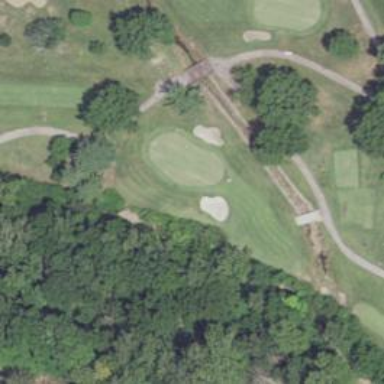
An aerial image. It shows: Golf hole.